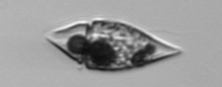
Label: Amphidinium